Question: I'm working on a simple implementation of <URL>.
On a regular browser such as Chrome, Firefox and IE it works fine. But when I call this "google_login.aspx" page from the PhoneGap childBrowser plugin It fails.
Failure happens in the form of a '400 -Bad Request - Invalid URL' the user has put his credentials into Google.
When Google tries to redirect back to my site, which looks like this:
'''
https://myurl.com/(F(8g0QkKd61D6yBbN2pkuZwAXOTGChqwruytA0LCC_nZko2mXgddbDhT3nXCj3XWVwOSkyfNGENHtctVXbnAyFQcj344Cai3rrkKKO_SNM_laGIqIPN2pkSBJQQYc98T0qv_gZbm3R8Qufry7u-HLAAT_RfVpMtpbCM6sw-FLPuxxHUETRHjd8lA9DR7LKIfkMYYinZU_qLduO02f012wZ2feVi8XW479WOvrWCr_rHFAxPNEQFurrJO1rxGs1LUFzTZ4pNlgpm4LwHrv7lTtK5-adDKbQJXzFrjEAG22pNxGfKpesHNsV-m88zp20w70FtF56wppLfzadNgq7cPDlb3hIwbsA-JGI1he8low8_KWDNZev5RqtX8cPtQKpFIL0))/Default.aspx
'''
Instead of this:
'''
https://myurl.com/Default.aspx
'''
This only happens on the , other browsers take me to the right place.
After getting the '400 bad request' error I can manually browse to my homepage and it shows that I am in fact signed in, and that .
Anyone know how of a fix or possible workaround to my problem?
# Solution:
I had to specify the 'returnToURL' parameter in the 'OpenIdRelyingParty.CreateRequest' :

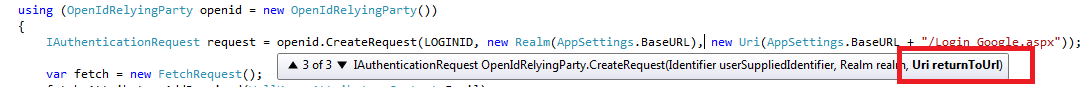
Answer: This looks like it may be ASP.NET's cookieless session support feature. If your failing scenario is one where session cookies are rejected, and if enabled in the web.config file, I believe ASP.NET will essentially store the cookie in your URLs instead, creating a kind of virtual path. Obviously something is going wrong with this though. I suggest you isolate the problem by:
1. Turn on DotNetOpenAuth logging
2. Collect a Fiddler2 trace of the entire login attempt
...to figure out where this stray path is coming from.